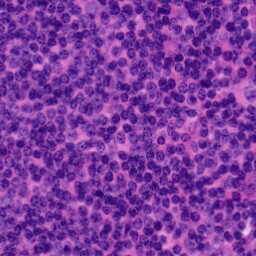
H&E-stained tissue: Tonsil